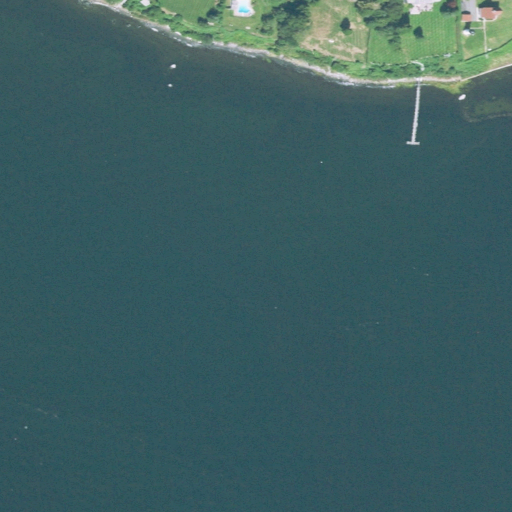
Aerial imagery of bar in Rhode Island named Gould Ledge containing open water, mixed forest, deciduous forest, medium intensity development, evergreen forest, barren land, and low intensity development